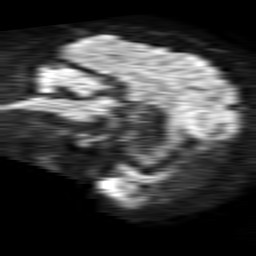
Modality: TRACE
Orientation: sagittal
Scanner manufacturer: philips
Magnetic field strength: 1.5 T
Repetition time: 4.6 s
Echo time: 0.08517 s